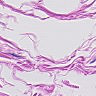
Metastatic tissue present: no